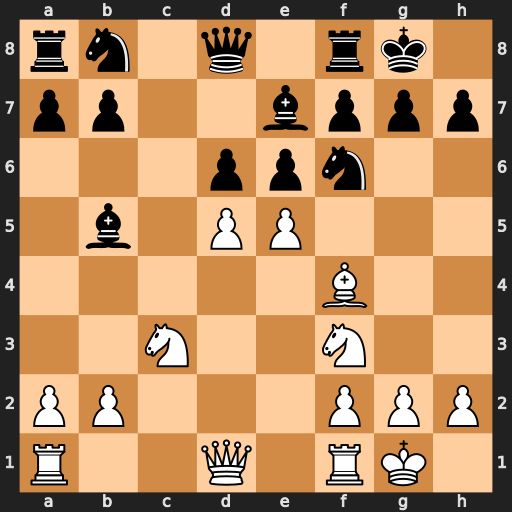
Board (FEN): rn1q1rk1/pp2bppp/3ppn2/1b1PP3/5B2/2N2N2/PP3PPP/R2Q1RK1
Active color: w
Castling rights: -
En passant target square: -
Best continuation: exf6 Bxf1 fxe7